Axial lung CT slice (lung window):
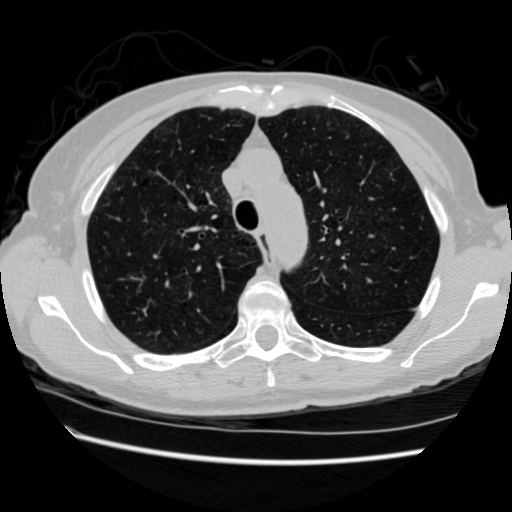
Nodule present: no